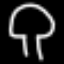
Label: mushroom